Field crop: maize
Growth stage: 1
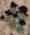
Species: chenopodium